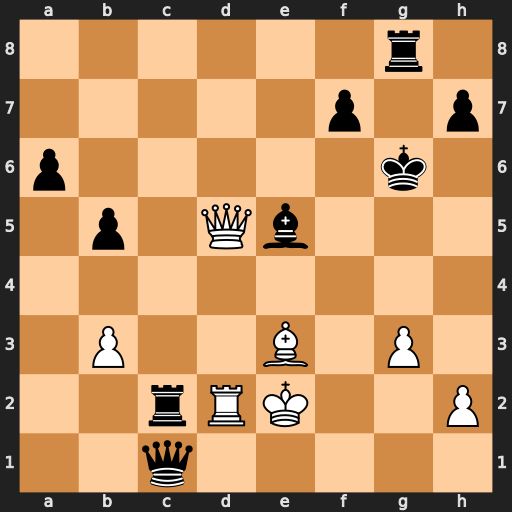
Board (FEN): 6r1/5p1p/p5k1/1p1Qb3/8/1P2B1P1/2rRK2P/2q5
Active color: w
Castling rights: -
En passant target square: -
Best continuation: Qxe5 Rxd2+ Bxd2 Qxd2+ Kxd2